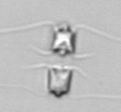
Label: Chaetoceros_didymus